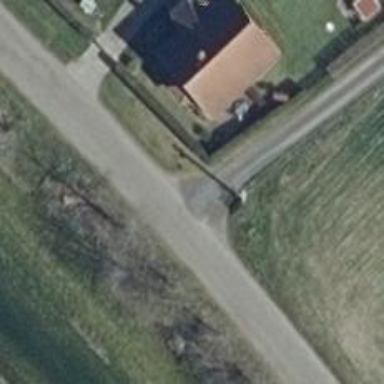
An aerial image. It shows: Unclassified road with asphalt surface.